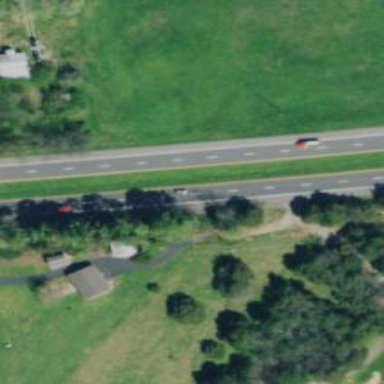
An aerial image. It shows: Trunk highway.